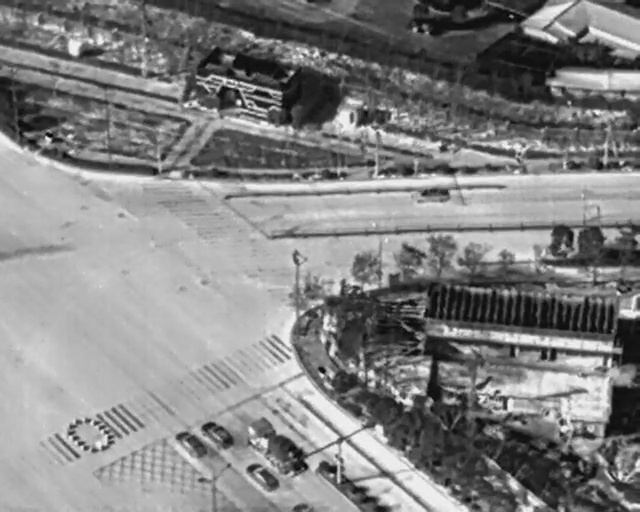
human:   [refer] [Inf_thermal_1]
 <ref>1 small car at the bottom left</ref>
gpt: <box>[[27, 85, 32, 88, 138]]</box>

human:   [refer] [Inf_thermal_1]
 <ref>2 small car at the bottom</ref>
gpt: <box>[[31, 83, 36, 86, 135], [38, 91, 43, 95, 135]]</box>